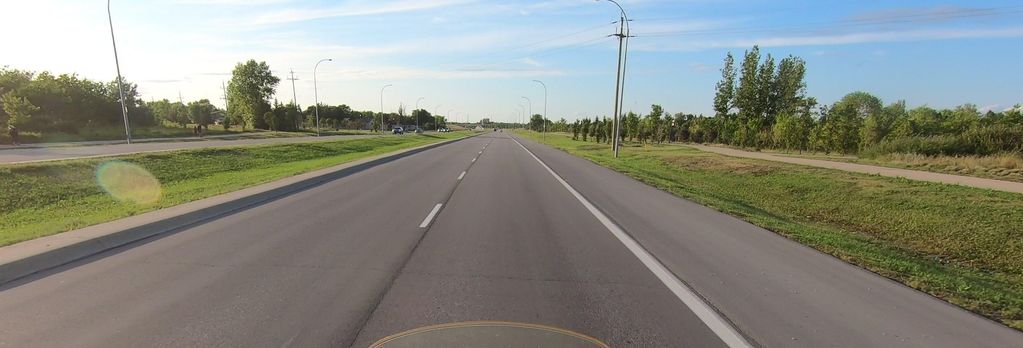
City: winnipeg